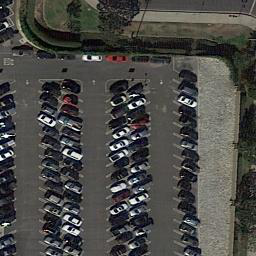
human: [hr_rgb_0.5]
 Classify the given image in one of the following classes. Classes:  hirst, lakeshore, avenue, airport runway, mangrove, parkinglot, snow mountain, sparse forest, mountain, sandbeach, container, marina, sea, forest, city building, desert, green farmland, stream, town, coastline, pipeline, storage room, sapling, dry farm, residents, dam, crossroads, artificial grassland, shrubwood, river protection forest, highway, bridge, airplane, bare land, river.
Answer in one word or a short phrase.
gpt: parkinglot